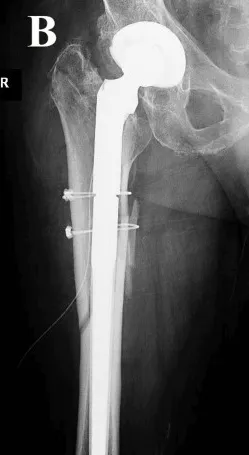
Vancouver B3, Case two. Within this particular context, the surgical team made the decision to pursue a more assertive course of action, as illustrated in Images.
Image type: radiology (x_ray)